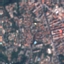
Land use / land cover class: Residential